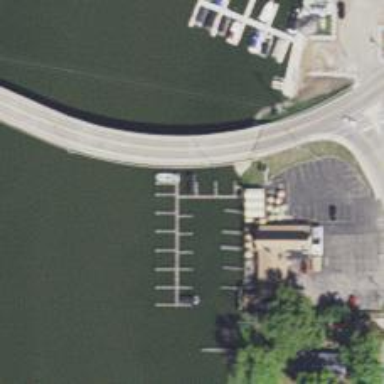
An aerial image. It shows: Man-made pier.